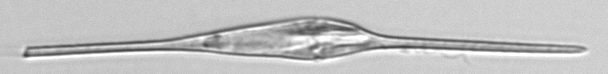
Label: Tripos_fusus